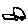
Label: car